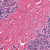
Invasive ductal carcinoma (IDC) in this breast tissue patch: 0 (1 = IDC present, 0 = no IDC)